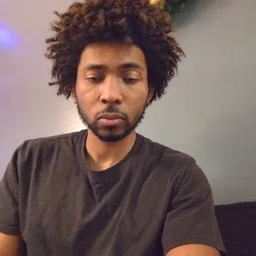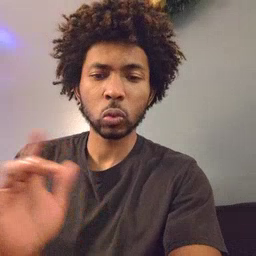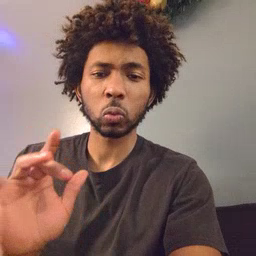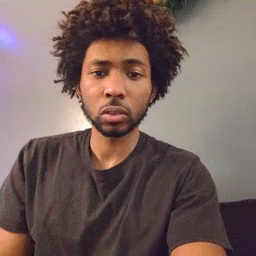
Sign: yucky